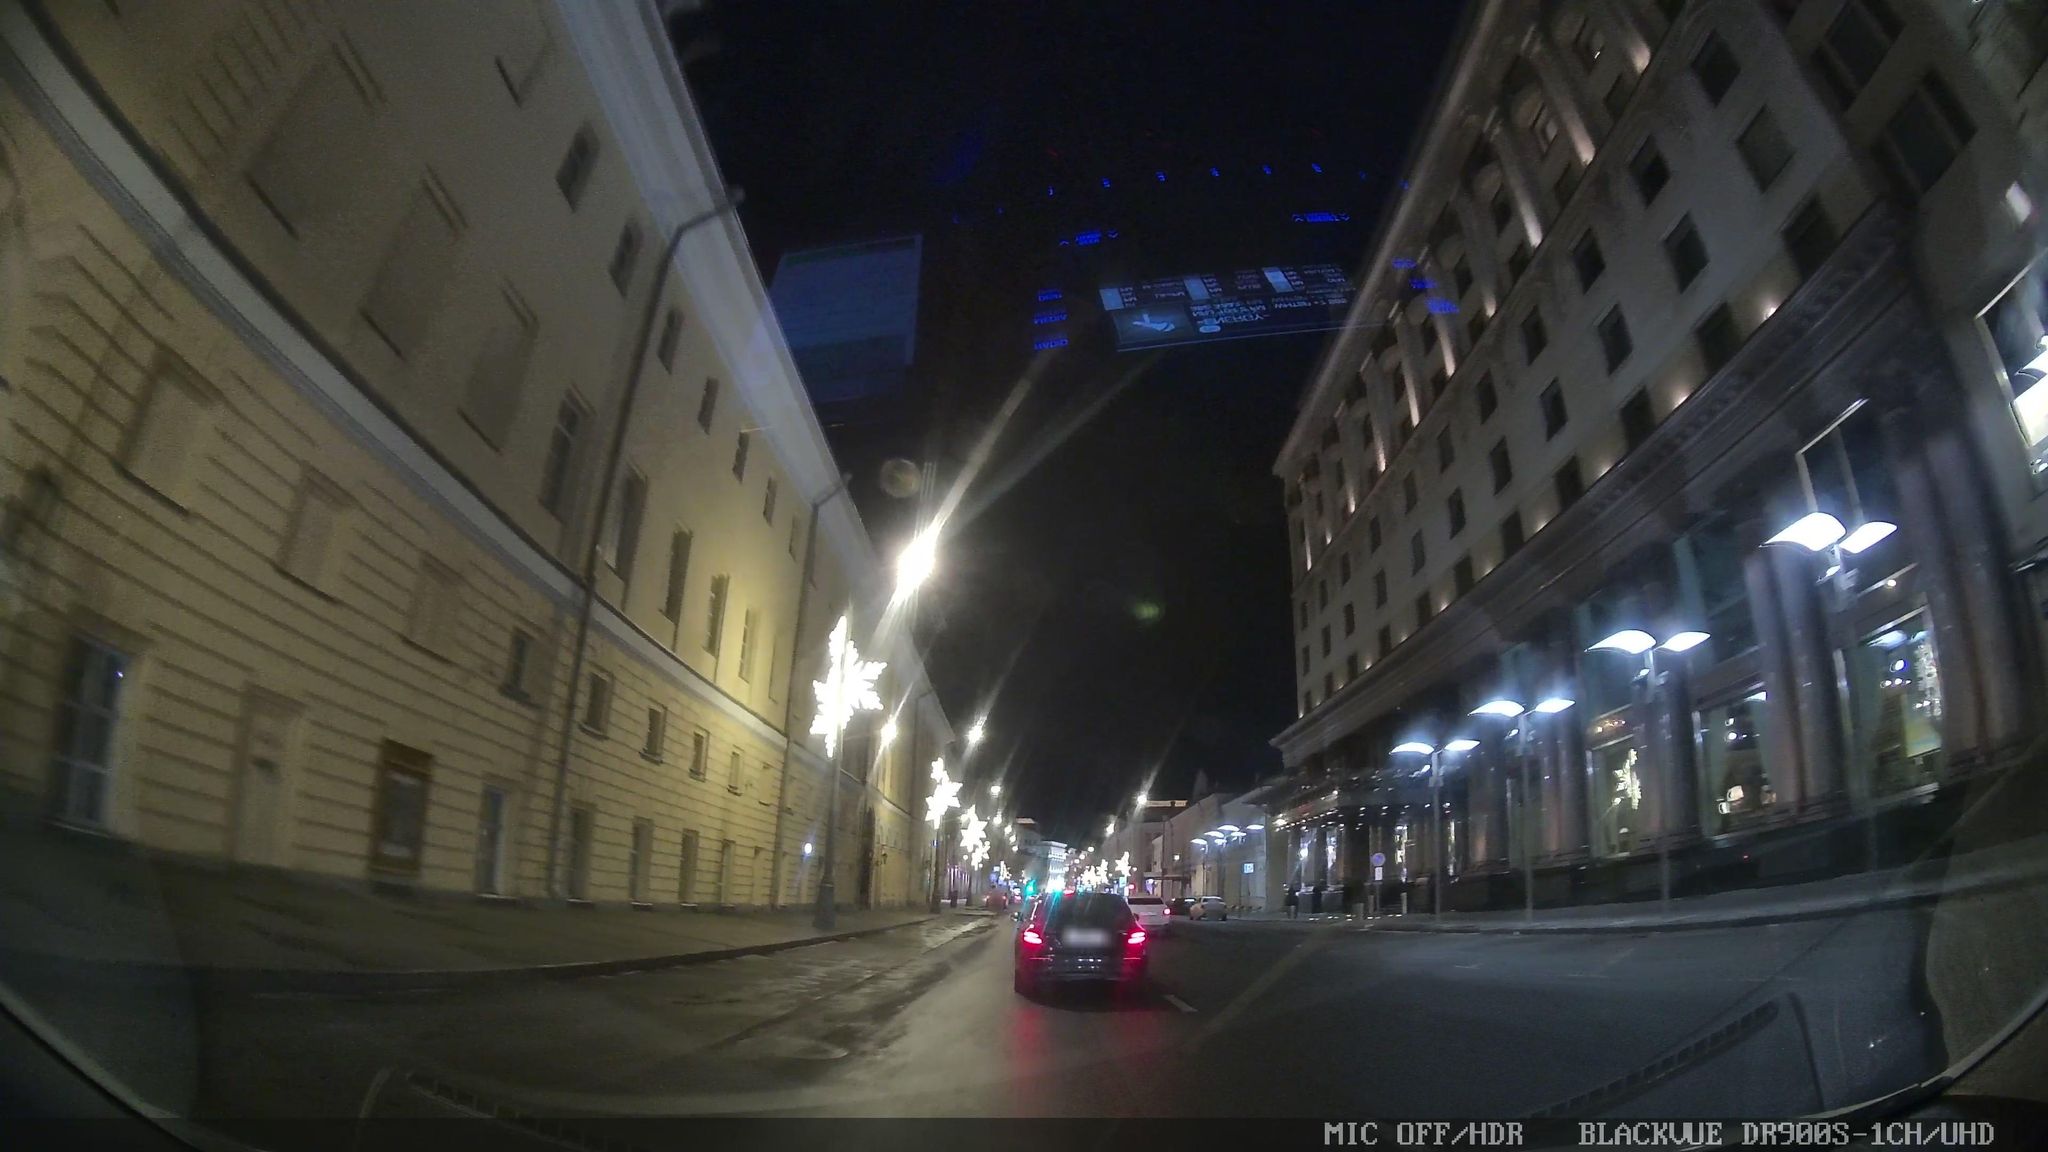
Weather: clear
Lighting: night
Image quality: good
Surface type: driving surface
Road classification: tertiary
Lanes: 2
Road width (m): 3.5
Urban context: urban centre
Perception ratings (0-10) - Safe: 2.14, Lively: 4.8, Beautiful: 7.89, Boring: 1.66, Depressing: 2.92, Wealthy: 2.44